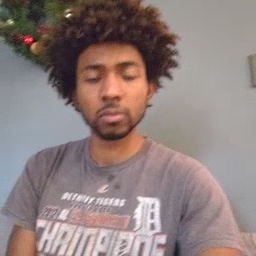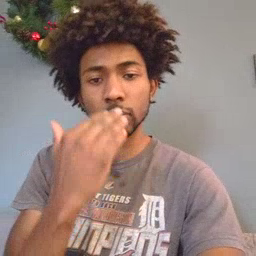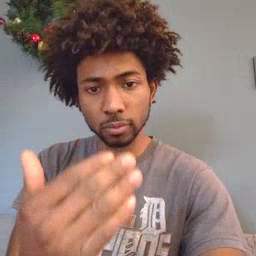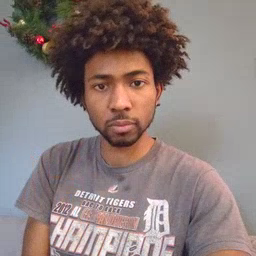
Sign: thankyou